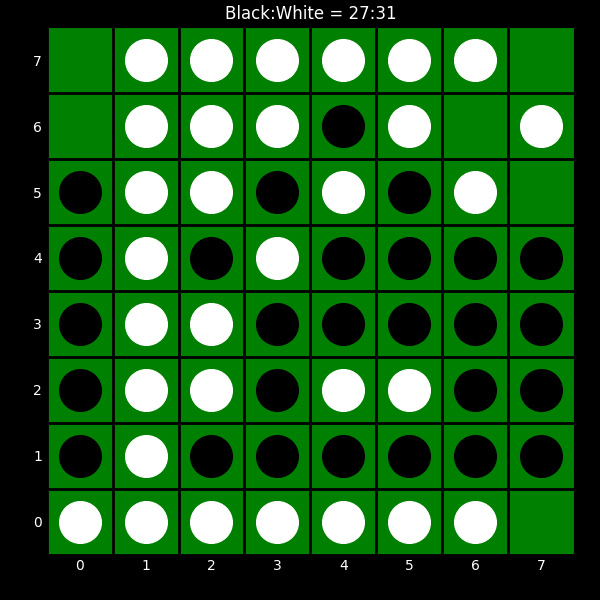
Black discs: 27
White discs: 31